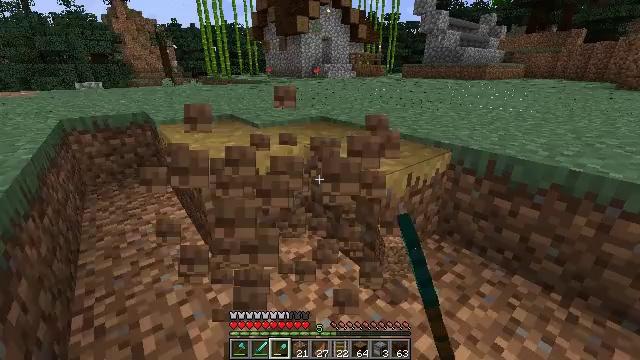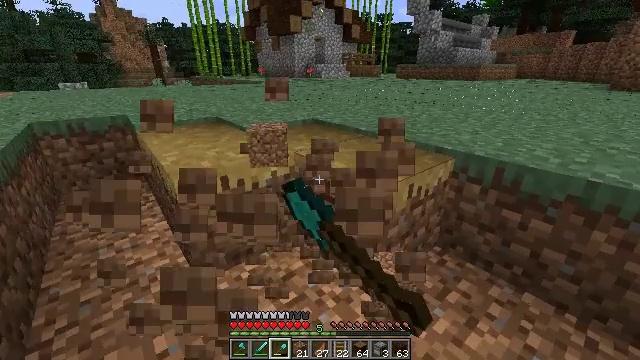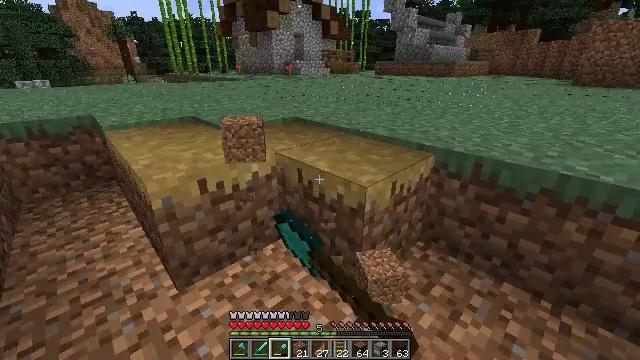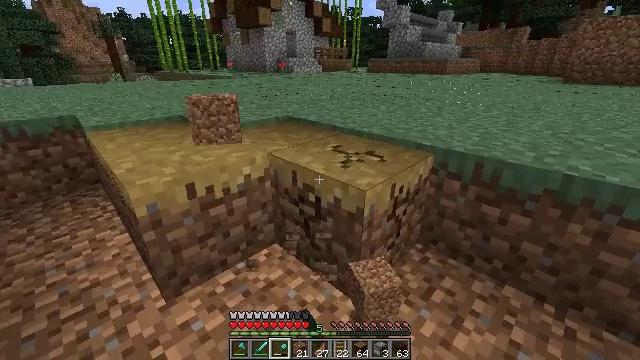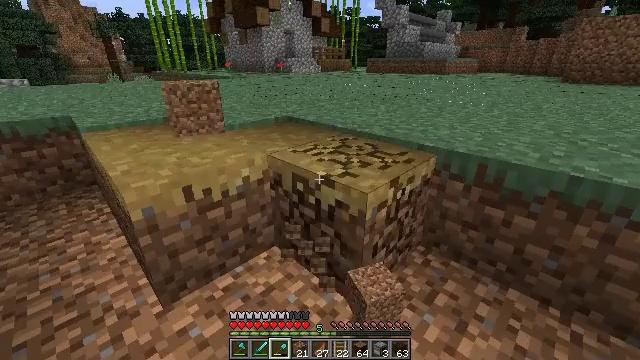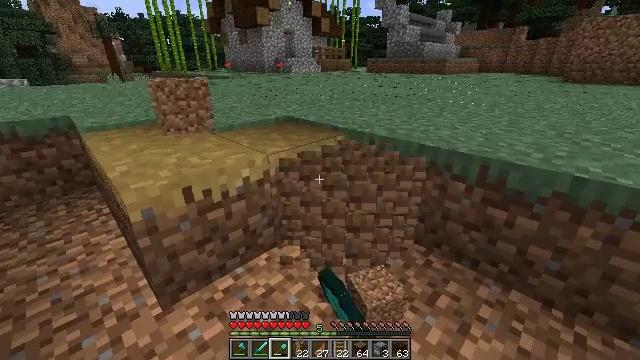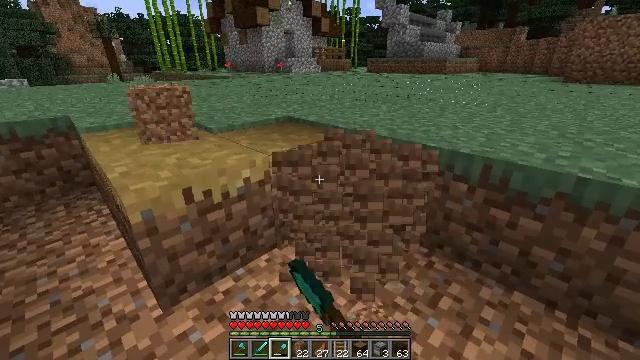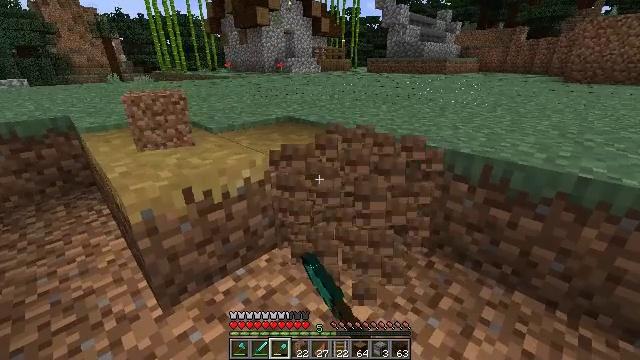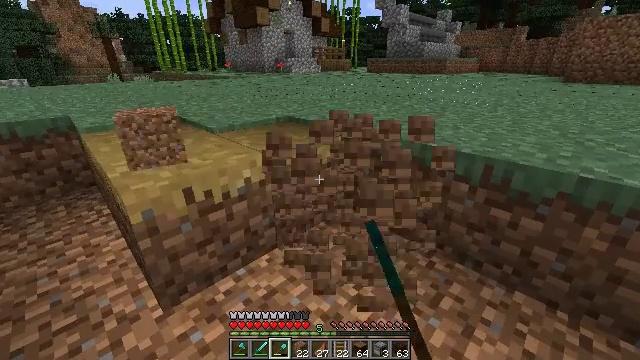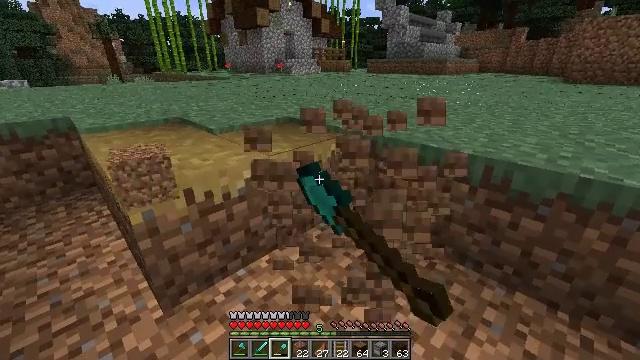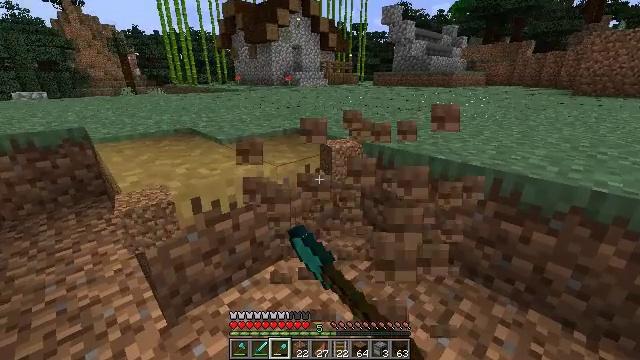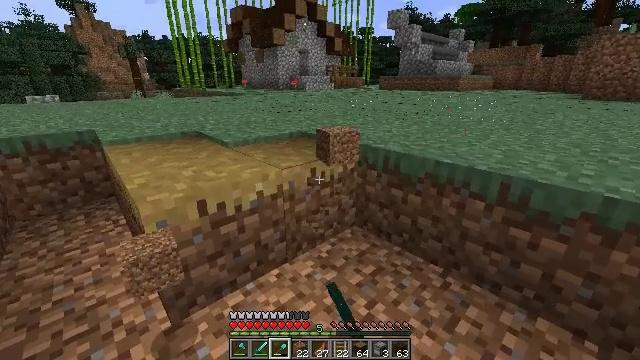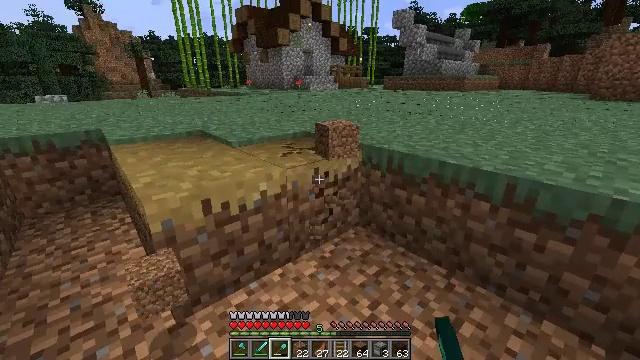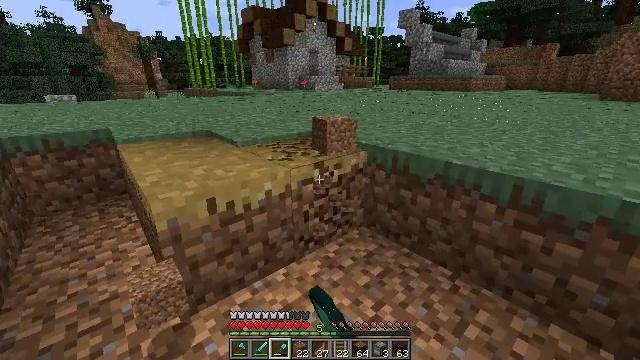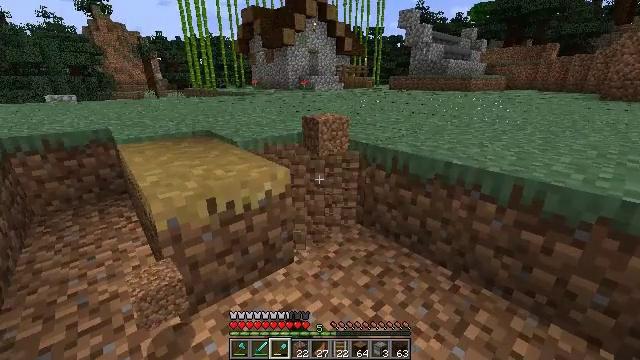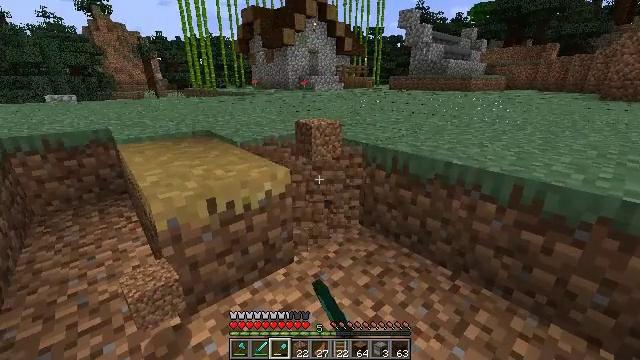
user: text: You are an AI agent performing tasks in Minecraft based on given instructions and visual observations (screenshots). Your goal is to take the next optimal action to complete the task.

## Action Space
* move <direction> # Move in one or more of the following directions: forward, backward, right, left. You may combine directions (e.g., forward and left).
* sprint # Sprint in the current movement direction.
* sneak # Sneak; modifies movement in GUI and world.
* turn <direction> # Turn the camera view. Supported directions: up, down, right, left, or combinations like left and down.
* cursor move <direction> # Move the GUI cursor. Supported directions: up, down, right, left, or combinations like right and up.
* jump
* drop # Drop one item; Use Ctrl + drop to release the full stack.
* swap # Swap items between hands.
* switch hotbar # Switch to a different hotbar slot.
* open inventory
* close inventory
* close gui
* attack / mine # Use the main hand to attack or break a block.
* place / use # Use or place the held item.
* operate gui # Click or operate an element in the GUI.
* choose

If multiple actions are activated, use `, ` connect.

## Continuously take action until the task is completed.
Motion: motion action
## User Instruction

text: Attack the grass path to restore it to dirt.
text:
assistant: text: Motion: move forward, turn right, attack / mine
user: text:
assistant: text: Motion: turn right, attack / mine
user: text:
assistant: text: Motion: turn right, attack / mine
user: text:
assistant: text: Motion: attack / mine
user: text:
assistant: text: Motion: attack / mine
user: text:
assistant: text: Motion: attack / mine
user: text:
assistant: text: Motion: attack / mine
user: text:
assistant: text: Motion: attack / mine
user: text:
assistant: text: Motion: attack / mine
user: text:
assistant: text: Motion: turn left and up, attack / mine
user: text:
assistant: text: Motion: turn left, attack / mine
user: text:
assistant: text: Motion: attack / mine
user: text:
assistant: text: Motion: turn left, attack / mine
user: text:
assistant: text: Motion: attack / mine
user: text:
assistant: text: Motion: attack / mine
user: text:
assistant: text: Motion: attack / mine
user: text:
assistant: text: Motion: attack / mine
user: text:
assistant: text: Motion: turn left and down, attack / mine
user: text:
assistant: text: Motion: turn left, attack / mine
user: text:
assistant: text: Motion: turn left, attack / mine
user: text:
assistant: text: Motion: attack / mine
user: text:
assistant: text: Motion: attack / mine
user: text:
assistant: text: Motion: attack / mine
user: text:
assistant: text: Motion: attack / mine
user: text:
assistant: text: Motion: attack / mine
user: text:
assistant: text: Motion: attack / mine
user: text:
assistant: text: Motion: move forward, attack / mine
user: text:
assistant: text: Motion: move forward, turn left and up, attack / mine
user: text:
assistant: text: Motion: move forward, attack / mine
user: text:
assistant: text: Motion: attack / mine